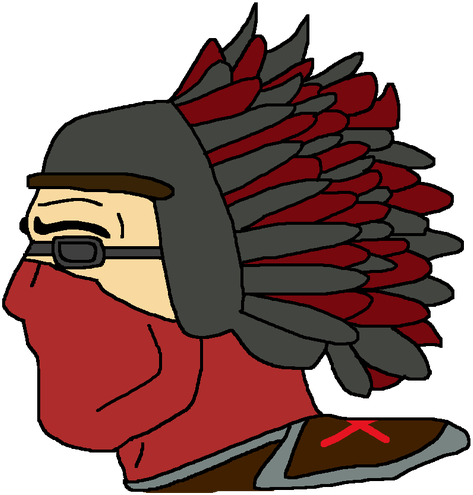
Label: 4_Yes_Chad